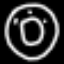
Label: donut